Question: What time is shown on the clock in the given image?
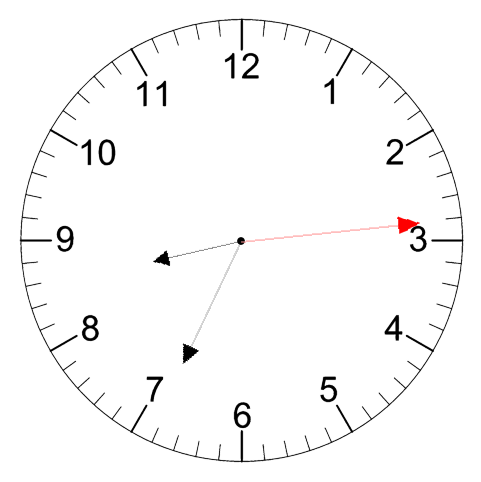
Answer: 08:34:14